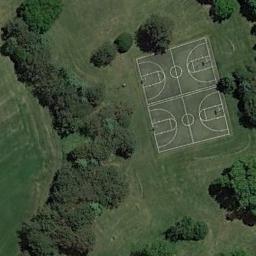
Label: basketball_court